Aerial crown-view tile of a tropical tree (Barro Colorado Island, Panama), acquired 20240716:
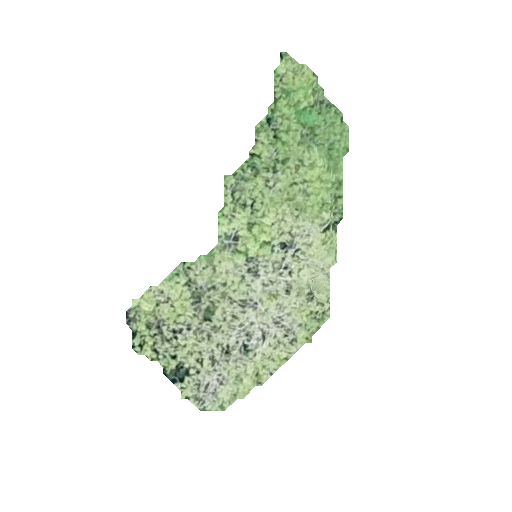
Species: Tabebuia rosea
GBIF accepted scientific name: Tabebuia rosea
Crown area: 62.507 m²